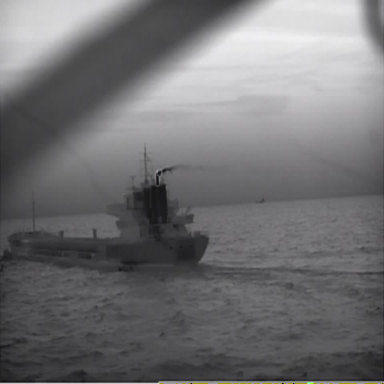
There is a liner in the infrared image.